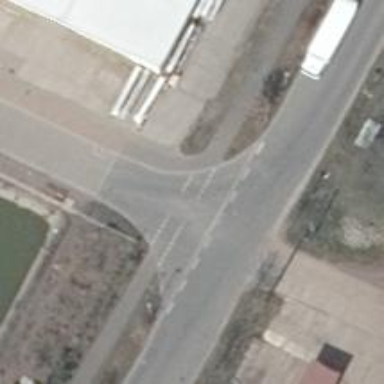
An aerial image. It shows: Uncontrolled crossing on the road.